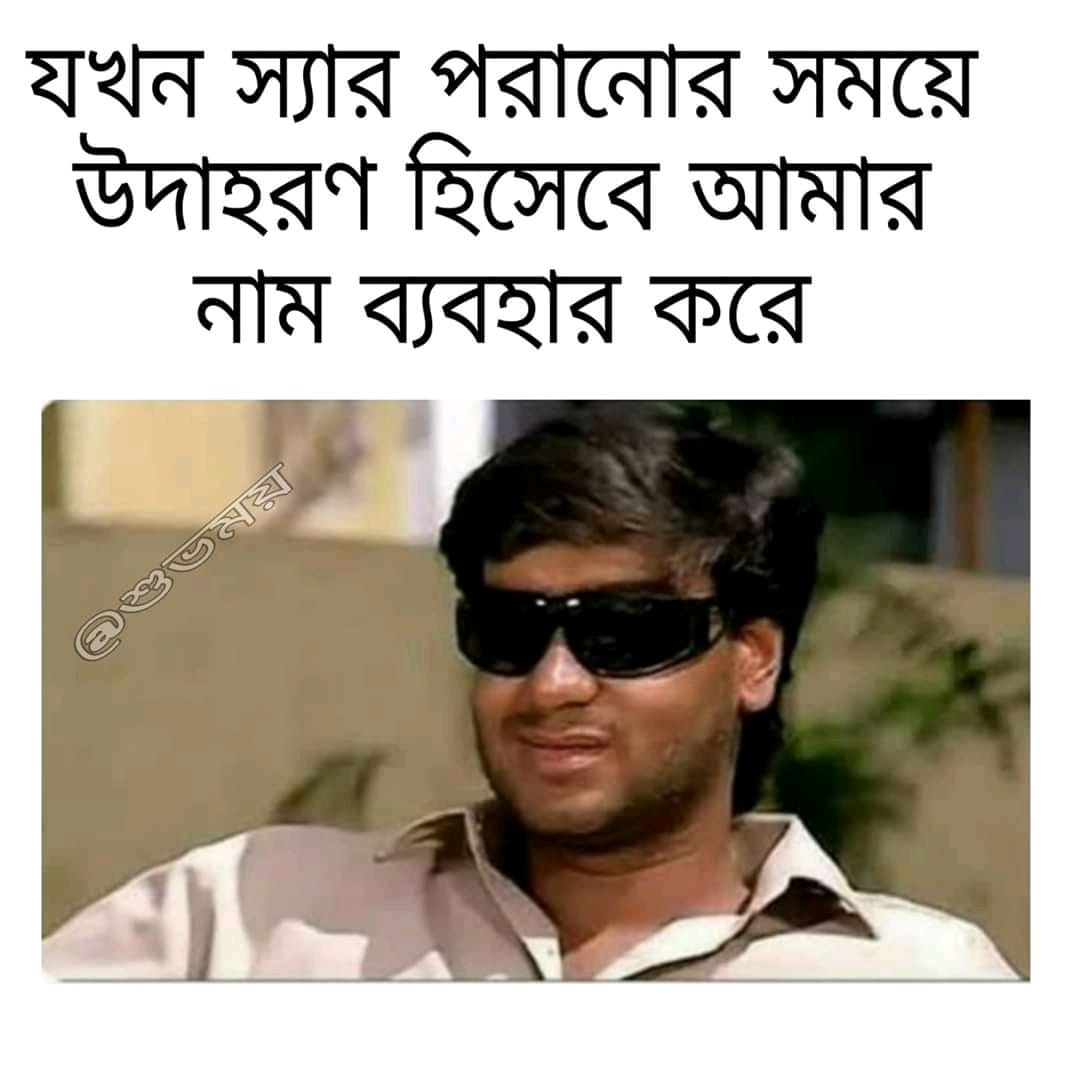
Caption: যখন স্যার পরানোর সময়ে উদাহরণ হিসেবে আমার নাম ব্যবহার করে
Label: non-hate